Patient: sex M, age 46
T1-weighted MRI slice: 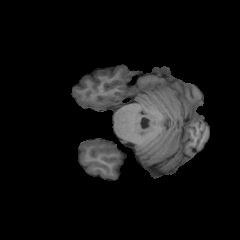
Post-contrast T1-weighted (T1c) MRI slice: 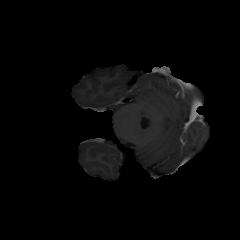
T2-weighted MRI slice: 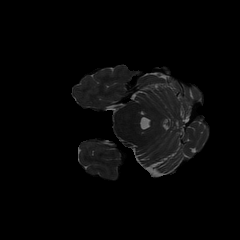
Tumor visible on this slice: no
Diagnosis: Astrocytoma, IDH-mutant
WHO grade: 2